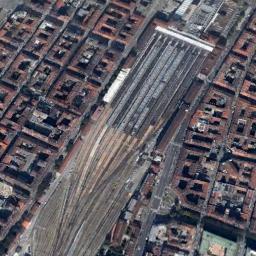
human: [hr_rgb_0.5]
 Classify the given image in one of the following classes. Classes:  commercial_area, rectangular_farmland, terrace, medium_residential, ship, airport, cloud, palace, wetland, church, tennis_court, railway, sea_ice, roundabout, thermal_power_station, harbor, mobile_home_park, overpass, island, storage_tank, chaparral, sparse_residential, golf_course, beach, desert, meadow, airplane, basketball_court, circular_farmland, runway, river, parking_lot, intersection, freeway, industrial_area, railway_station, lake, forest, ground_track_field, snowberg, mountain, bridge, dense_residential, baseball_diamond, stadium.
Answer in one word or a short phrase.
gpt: railway_station